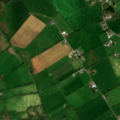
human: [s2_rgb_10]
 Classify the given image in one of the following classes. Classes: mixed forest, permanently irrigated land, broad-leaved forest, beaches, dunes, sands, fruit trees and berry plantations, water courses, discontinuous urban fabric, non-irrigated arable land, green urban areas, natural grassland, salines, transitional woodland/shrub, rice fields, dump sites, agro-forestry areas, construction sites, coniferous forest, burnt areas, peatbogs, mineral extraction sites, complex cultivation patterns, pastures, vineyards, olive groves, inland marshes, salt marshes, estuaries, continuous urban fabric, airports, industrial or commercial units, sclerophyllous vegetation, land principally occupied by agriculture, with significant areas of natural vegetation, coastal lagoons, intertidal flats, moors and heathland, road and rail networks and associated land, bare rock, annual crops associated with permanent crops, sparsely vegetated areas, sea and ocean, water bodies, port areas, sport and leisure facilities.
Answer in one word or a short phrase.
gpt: pastures, mixed forest